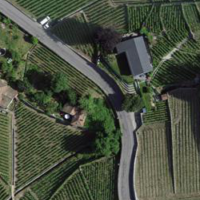
EUNIS habitat code: 24
Species observed at this site:
Juglans regia